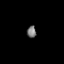
Tissue: skin
Cell type: Epithelial cells
Senescence score: 0.251
Nuclear area (px): 107
Mean DAPI intensity: 118.636